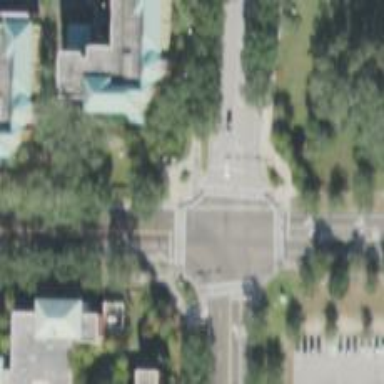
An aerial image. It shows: Footway along the parkway.